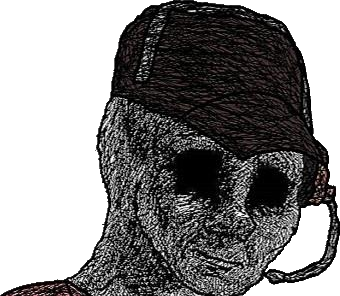
Label: 5_Withered_Wojak